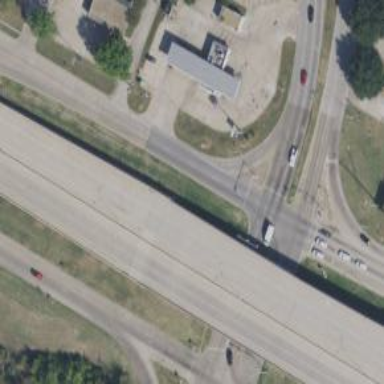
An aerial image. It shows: Secondary road with frontage road.